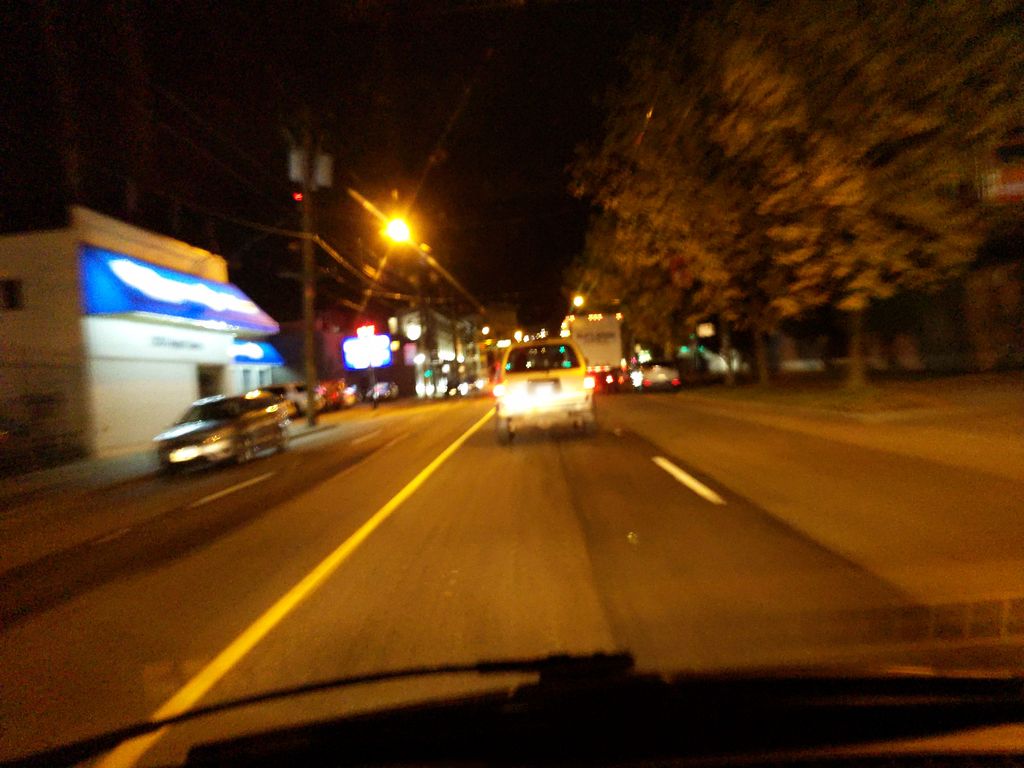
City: vancouver